Field crop: maize
Growth stage: 2
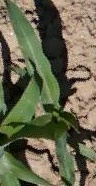
Species: maize